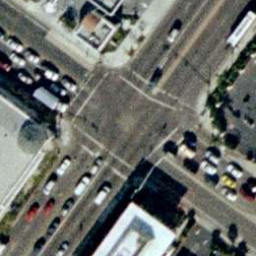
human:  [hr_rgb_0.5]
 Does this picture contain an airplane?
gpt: no

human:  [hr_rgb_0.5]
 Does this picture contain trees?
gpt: yes

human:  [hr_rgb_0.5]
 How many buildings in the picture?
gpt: three